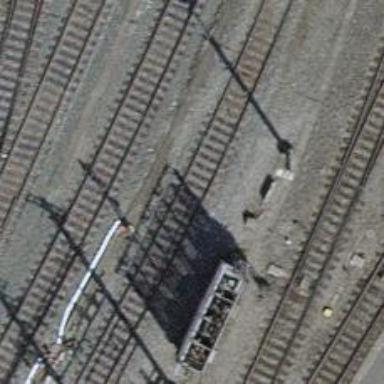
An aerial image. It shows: Railway yard with electrified tracks and single track.